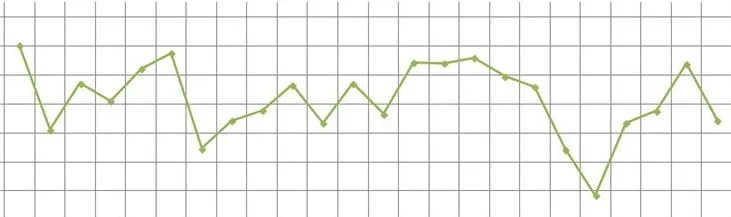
Total number of accesses per month to the 'Mental Health Information System of the XIII RHD'.
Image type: chart (chart)